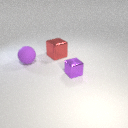
small purple metal cube in front of large purple rubber sphere